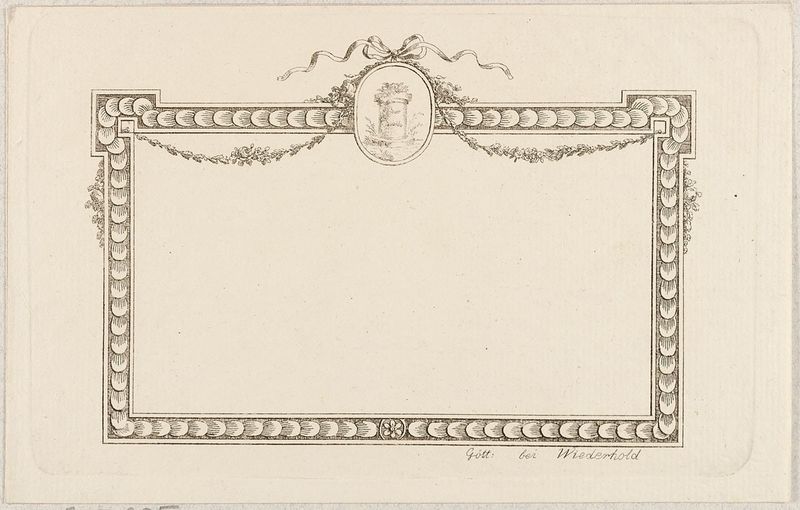
Titel: Blatt aus einer Folge von Kartuschen, Rahmen und Landschaften für Stammbücher
Künstler: Wiederhold
Standort: Hamburg
Institution: Museum für Kunst und Gewerbe Hamburg
Schlagwörter: blätter, weiß, blume, blumen, schwarz, skizze, zeichnung, blüte, schloss, ornament, band, rahmen, signatur, girlande, pflanzen, oval, turm, schrift, papier, grafik, graphik, ornamente, verzierung, deutsch, fotografie, photographie, burg, medaillon, rechteck, druck, druckgraphik, druckgrafik, radierung, entwurf, girlanden, bänder, quadrat, palais, reproduktionen, blumenornamente, blumengewinde, druckerzeugnisse, ornamentstich, vorlageblätter, wiederhold